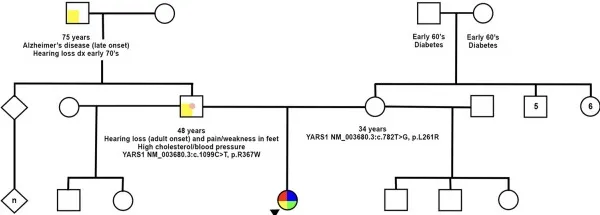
Family history documentation showing the proband and symptoms with positive genetic testing for compound heterozygous variants YARS1 p. Arg367Trp and p. Leu261Arg, as well as klinefelter syndrome confirmed by chromosome microarray. Mother and father with respective genetic testing and associated phenotypes.
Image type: radiology (ct)